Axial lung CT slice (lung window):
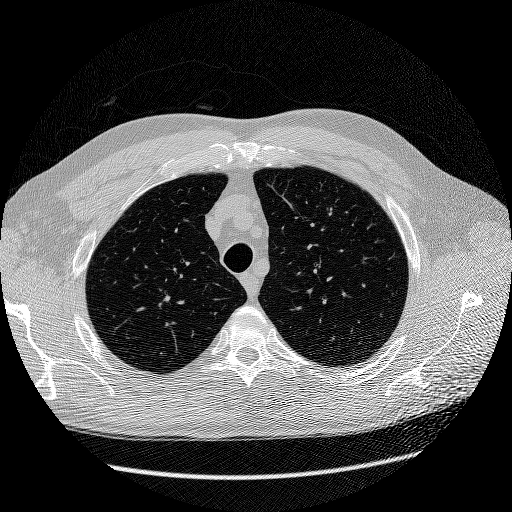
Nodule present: no